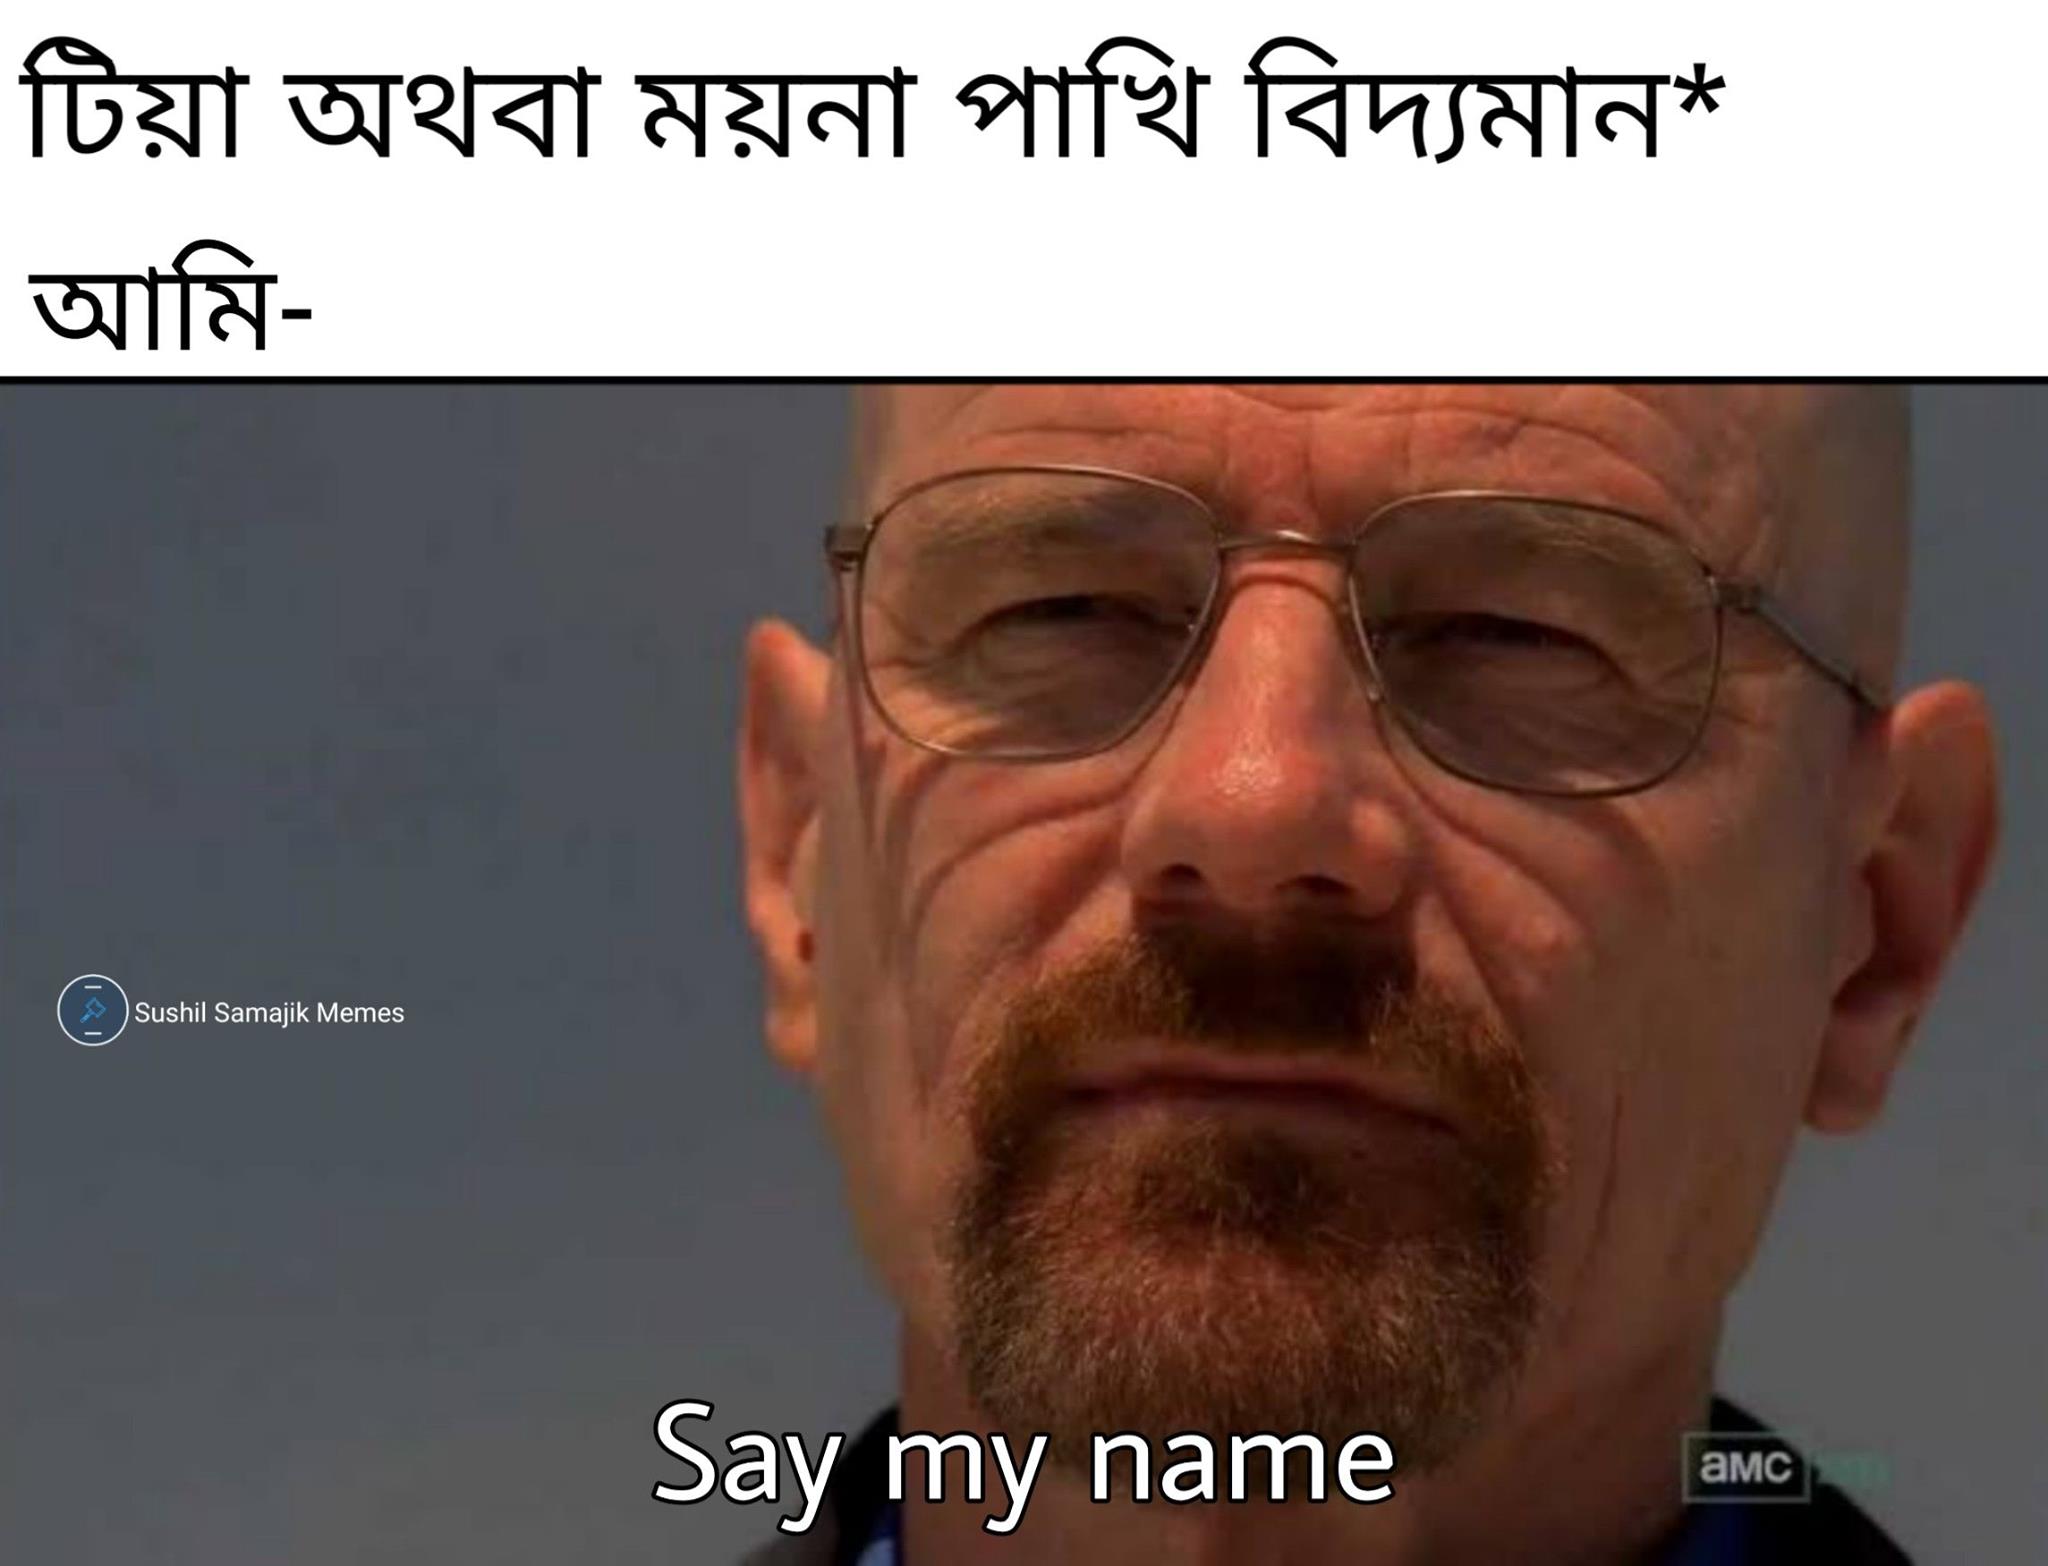
Caption: টিয়া অথবা ময়না পাখি বিদ্যমান *      আমি -  Say my name
Label: non-hate